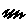
Label: zigzag